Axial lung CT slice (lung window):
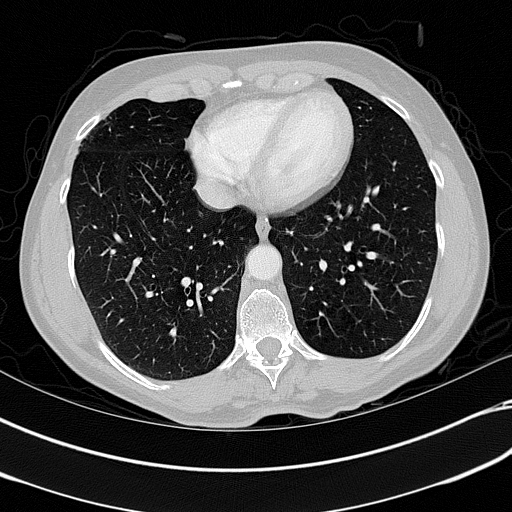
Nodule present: no